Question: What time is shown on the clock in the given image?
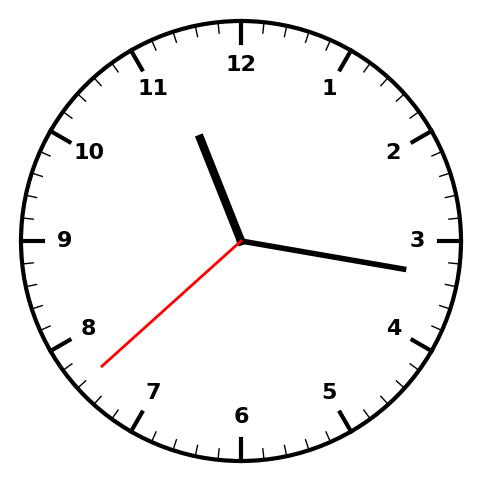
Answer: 11:16:38